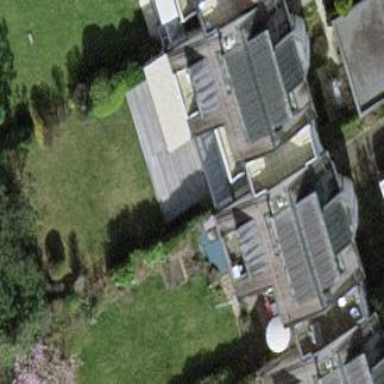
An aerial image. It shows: Garden enclosed by fence.